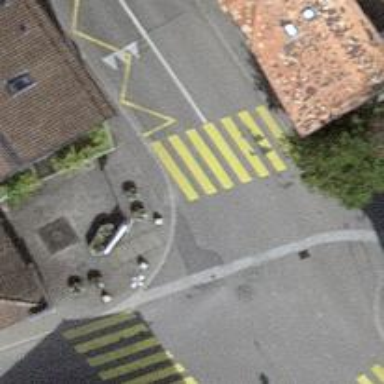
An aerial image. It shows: Asphalt sidewalk leading to platform for public transport.